Question: I have been searching for some material that describes how to generate simple class diagrams with doxygen, but couldn't find one. Can anybody help?
I need to create diagrams as shown below from a set of C++ files.

If there are better tools to achieve this easier, please let me know.
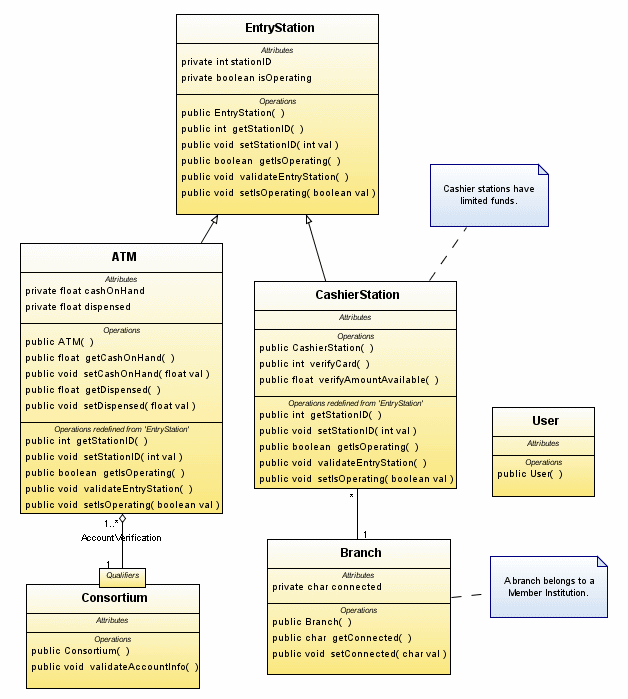
Answer: Doxygen creates inheritance diagrams but I dont think it will create an entire class hierachy. It does allow you to use the GraphViz tool. If you use the Doxygen GUI frontend tool you will find the relevant options in 'Step2: -> Wizard tab -> Diagrams'. The DOT relation options are under the Expert Tab.